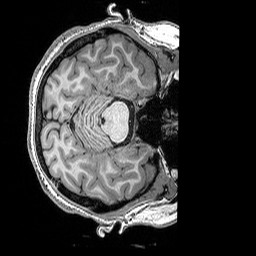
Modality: T1w
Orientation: axial
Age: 21
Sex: female